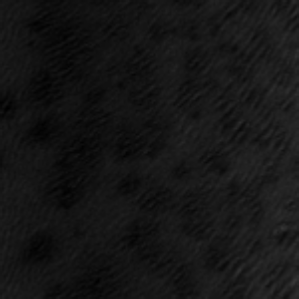
Label: frost